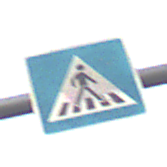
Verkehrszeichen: FussgaengerueberwegLinks
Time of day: SunriseSunset
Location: Outdoor (Urban)
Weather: PartlyCloudy
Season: NotSpecified
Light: Natural